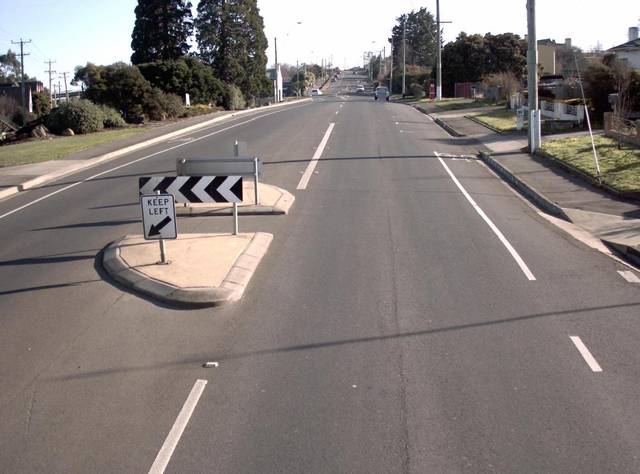
Region: Australia
Coordinates: -41.397, 147.128